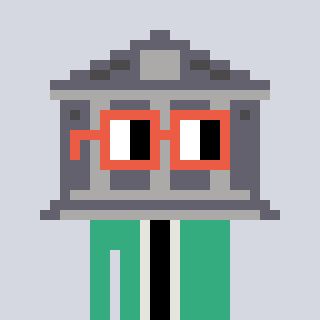
a pixel art character with square orange glasses, a bank-shaped head and a teal-colored body on a cool background